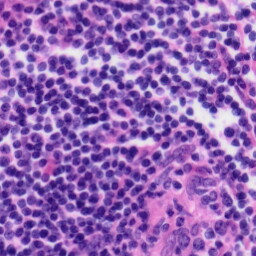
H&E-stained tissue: Tonsil